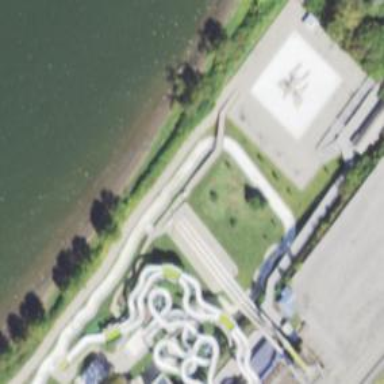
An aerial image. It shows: Canal with water slide attraction.